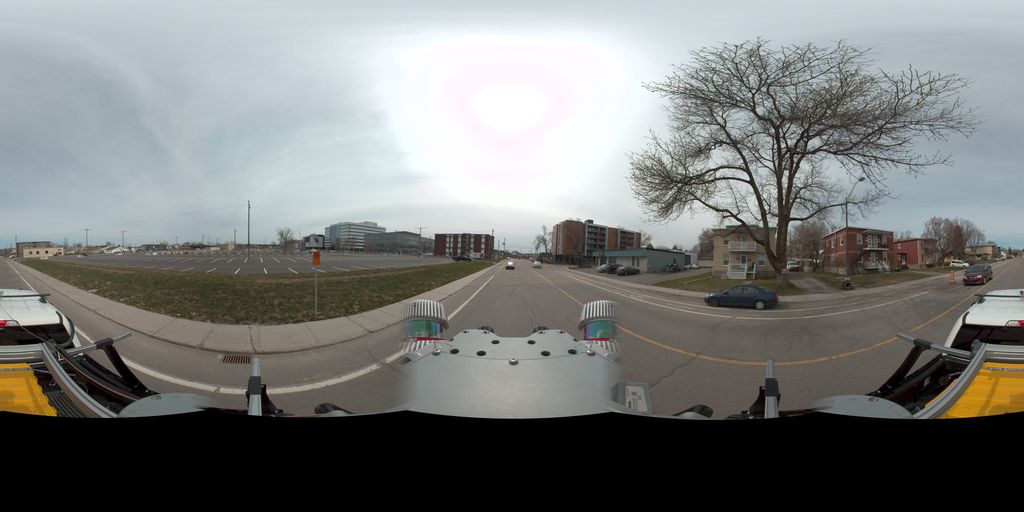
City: quebec_city